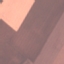
Land use / land cover: AnnualCrop